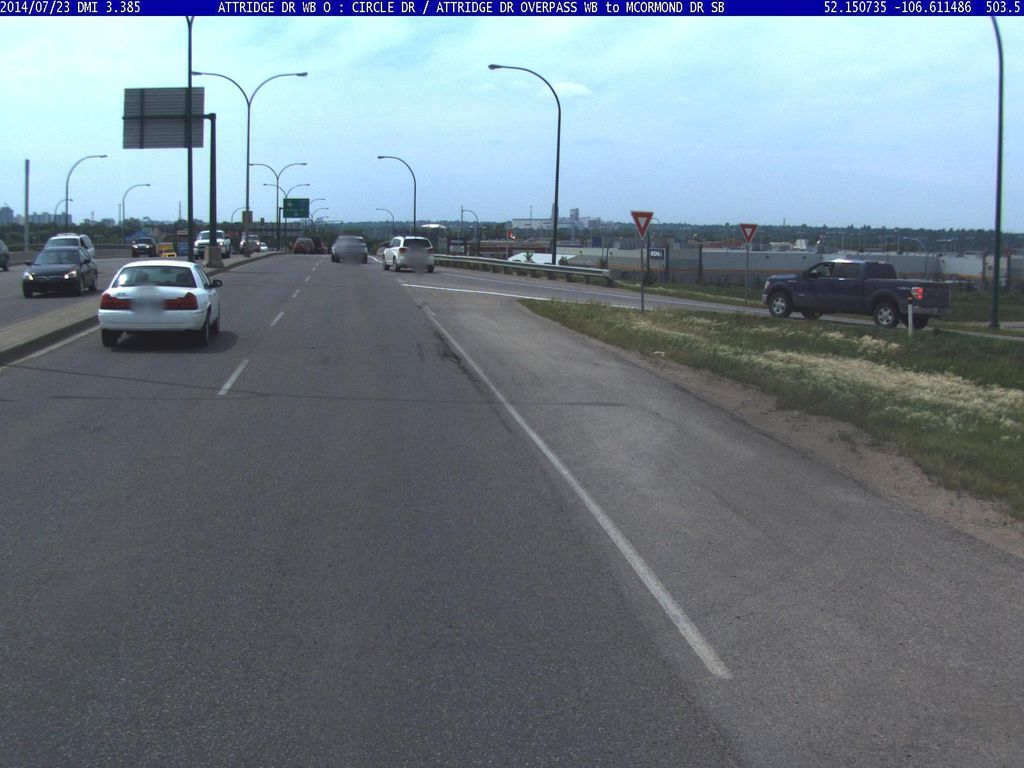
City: saskatoon